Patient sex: M
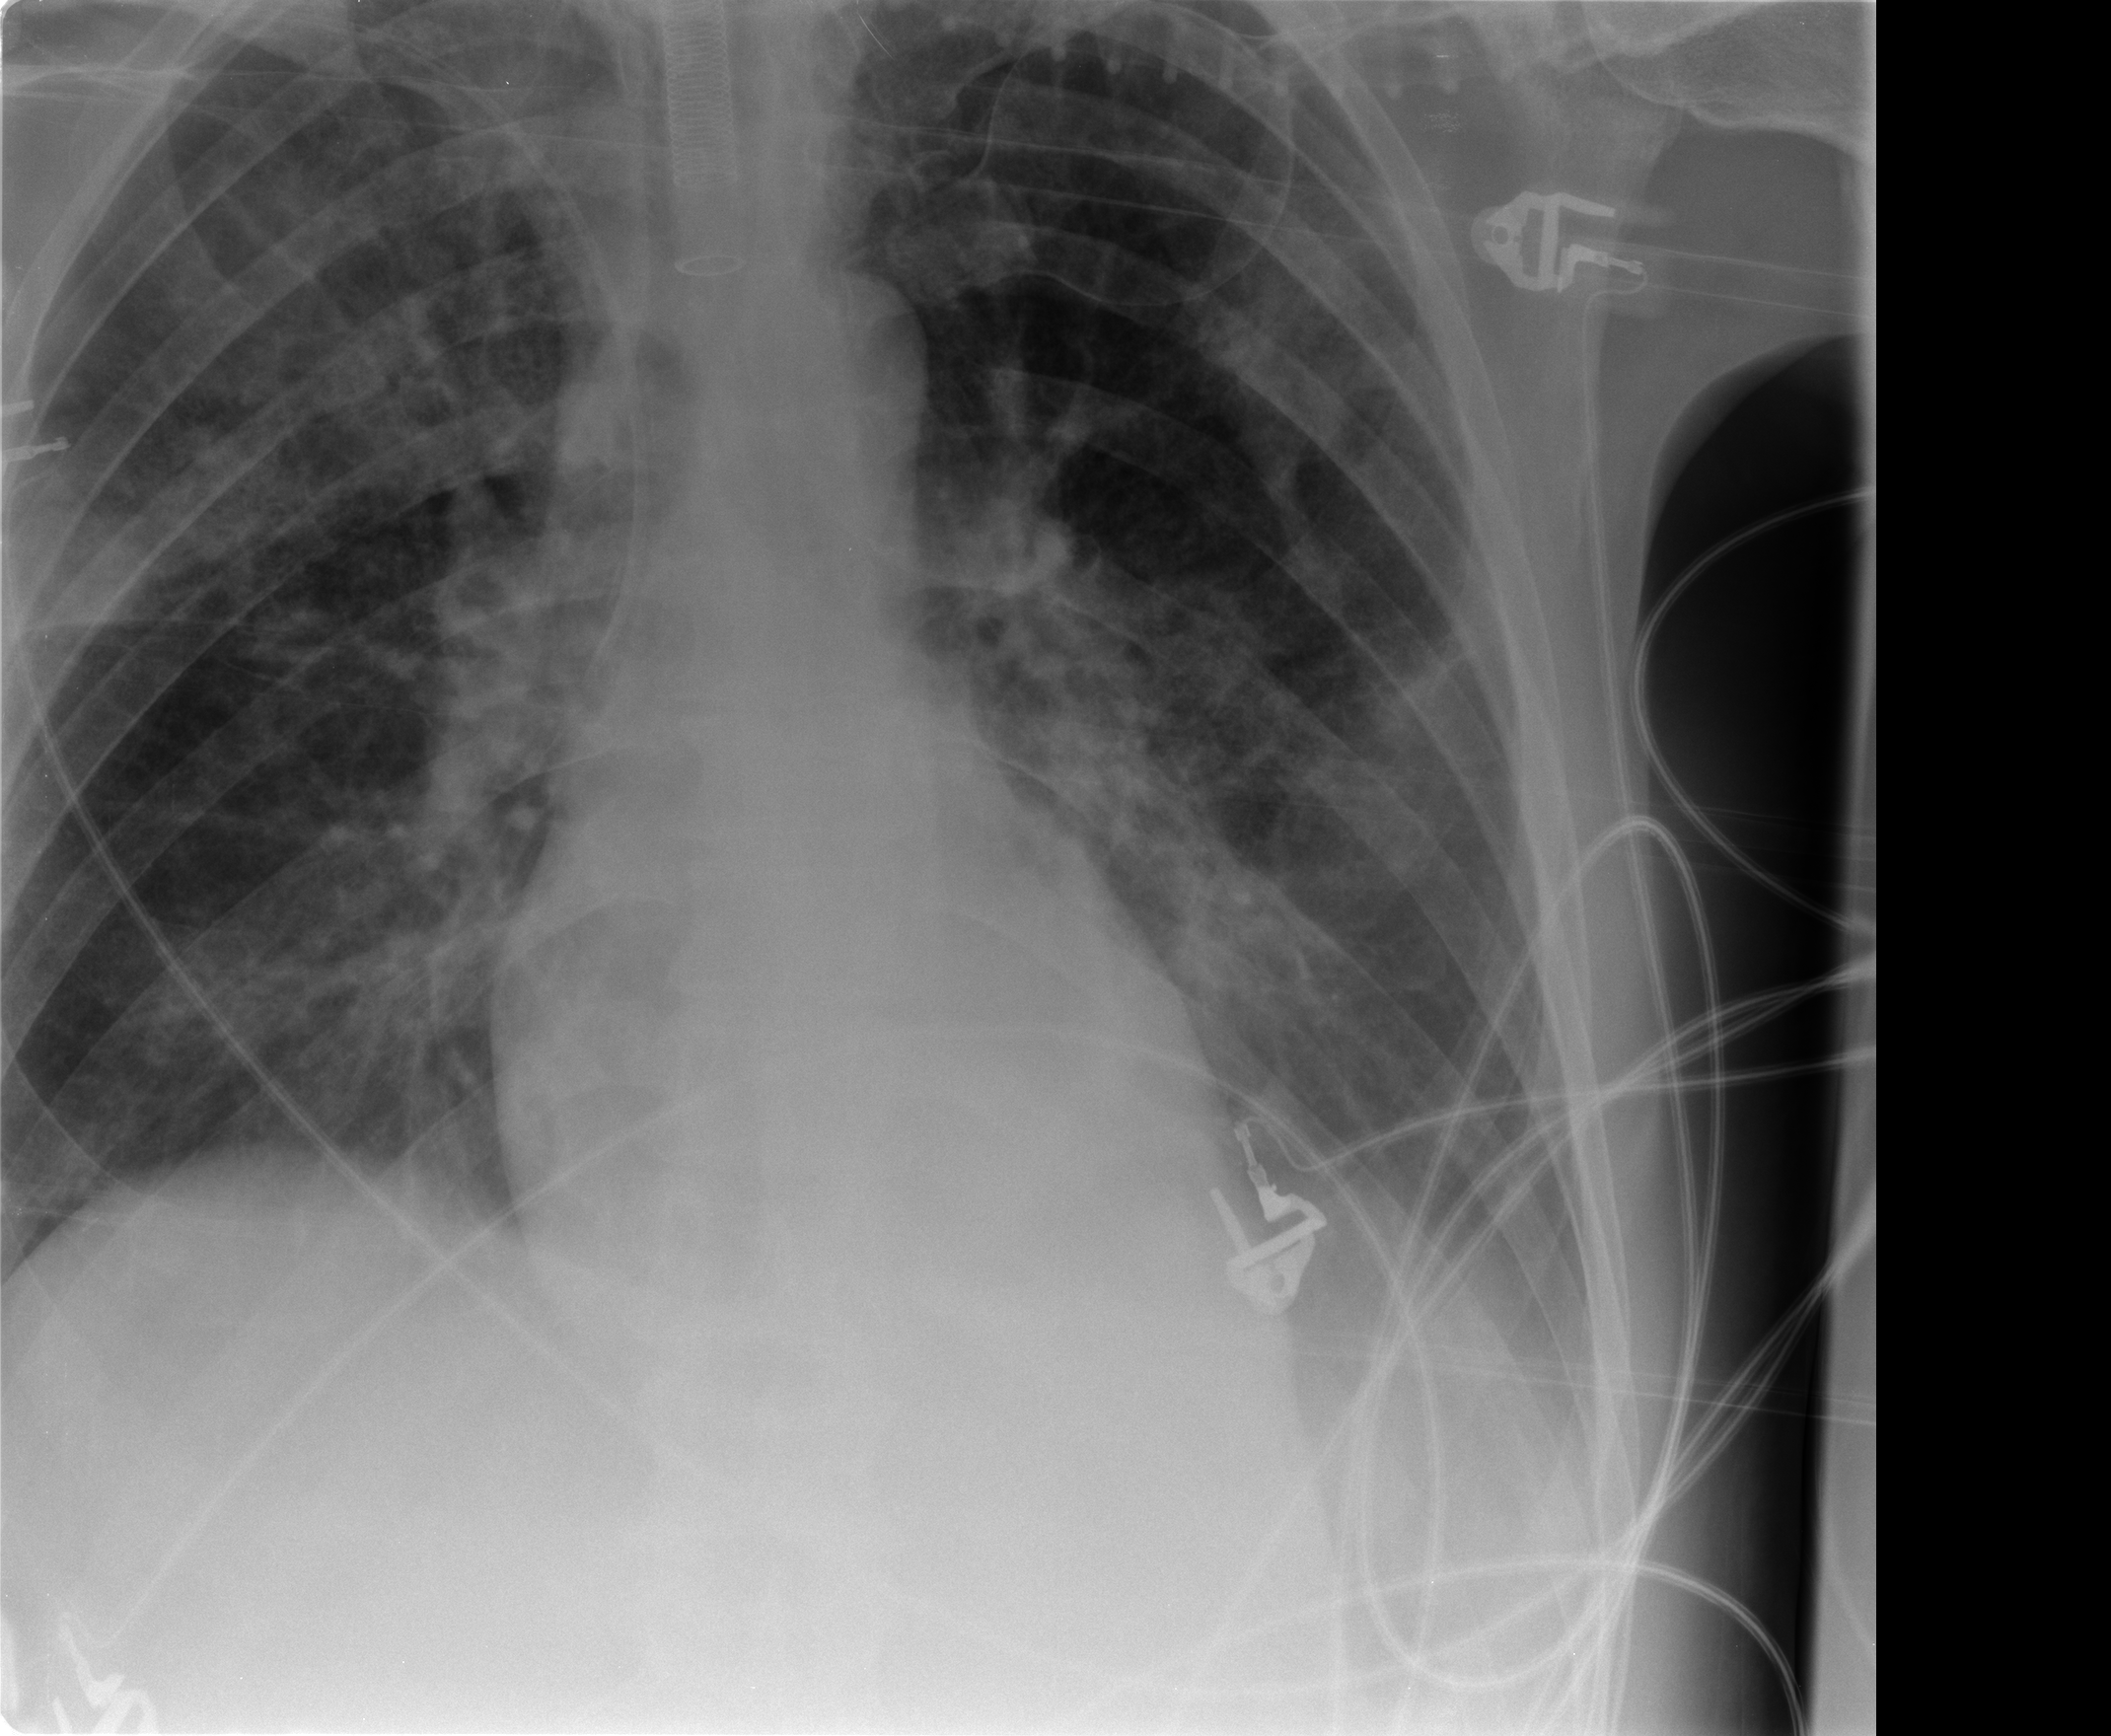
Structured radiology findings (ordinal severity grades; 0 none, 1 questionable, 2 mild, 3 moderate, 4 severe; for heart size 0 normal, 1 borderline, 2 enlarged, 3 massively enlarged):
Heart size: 0
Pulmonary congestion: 0
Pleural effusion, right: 0
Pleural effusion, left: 2
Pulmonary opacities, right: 3
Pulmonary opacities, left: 3
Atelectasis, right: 2
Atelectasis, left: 2